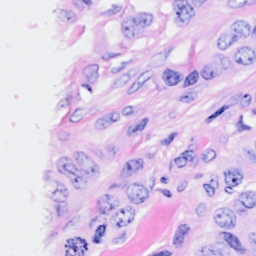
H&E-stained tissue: Breast